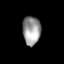
Tissue: lung
Cell type: Epithelial cells
Senescence score: 0.2381
Nuclear area (px): 502
Mean DAPI intensity: 153.643